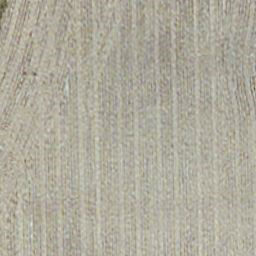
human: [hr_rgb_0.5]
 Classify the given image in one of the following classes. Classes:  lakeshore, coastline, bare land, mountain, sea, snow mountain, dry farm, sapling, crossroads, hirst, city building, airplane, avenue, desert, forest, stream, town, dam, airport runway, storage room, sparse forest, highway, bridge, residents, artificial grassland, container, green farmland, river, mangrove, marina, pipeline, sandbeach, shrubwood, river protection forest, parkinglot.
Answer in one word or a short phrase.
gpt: dry farm